Aerial crown-view tile of a tropical tree (Barro Colorado Island, Panama), acquired 20250317:
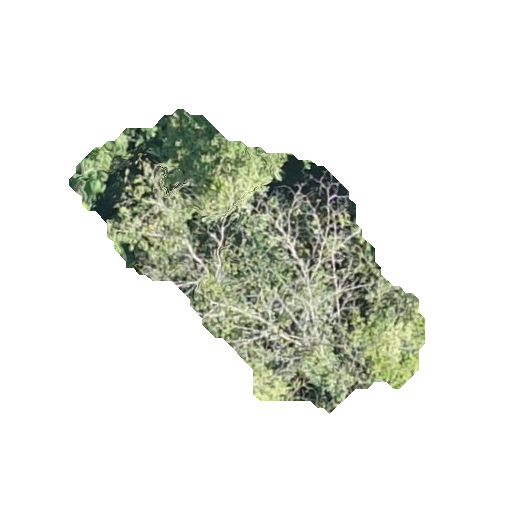
Species: Hura crepitans
GBIF accepted scientific name: Hura crepitans
Crown area: 86.235 m²